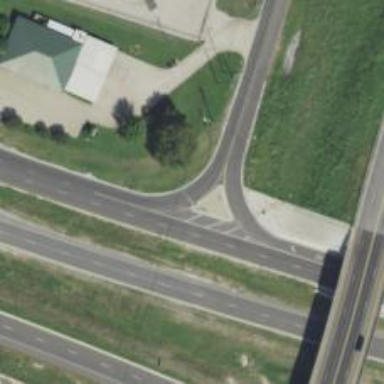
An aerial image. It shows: Secondary link road.